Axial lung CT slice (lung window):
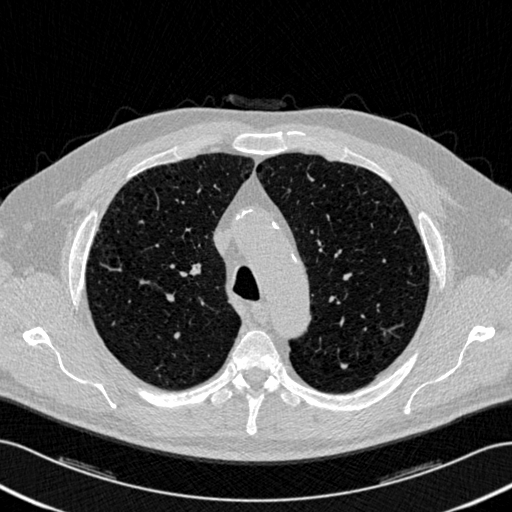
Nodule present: yes
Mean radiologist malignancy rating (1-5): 3